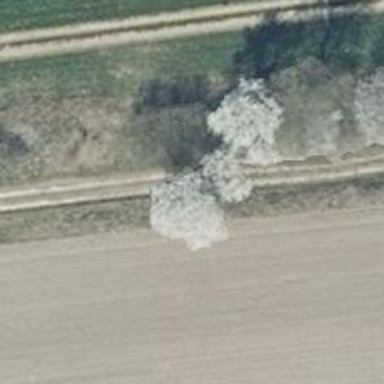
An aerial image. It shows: Deciduous tree with broadleaved leaves.